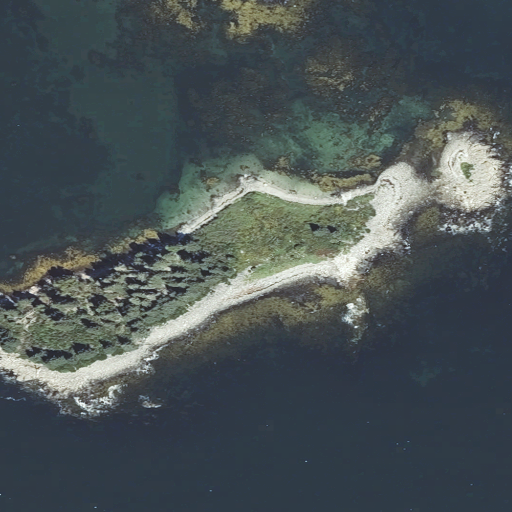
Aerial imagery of island in Maine named Seavey Island containing open water, herbaceous wetlands, and barren land